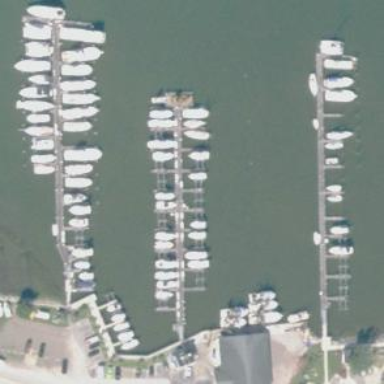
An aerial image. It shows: Man-made pier.